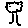
Label: tree